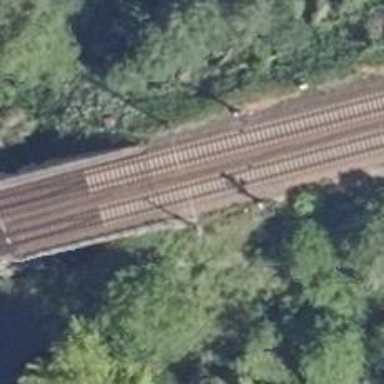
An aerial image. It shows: Railway with electrified contact lines.